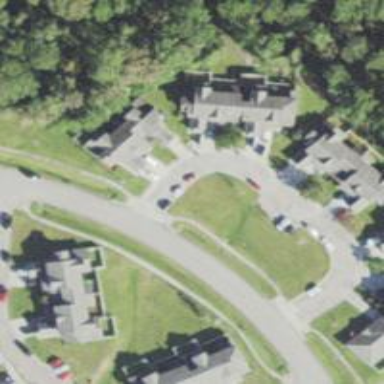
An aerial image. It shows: Uncontrolled crossing on footway.